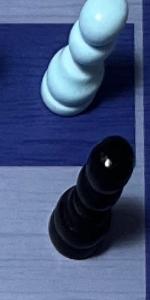
Label: Pawn_Black